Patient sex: M
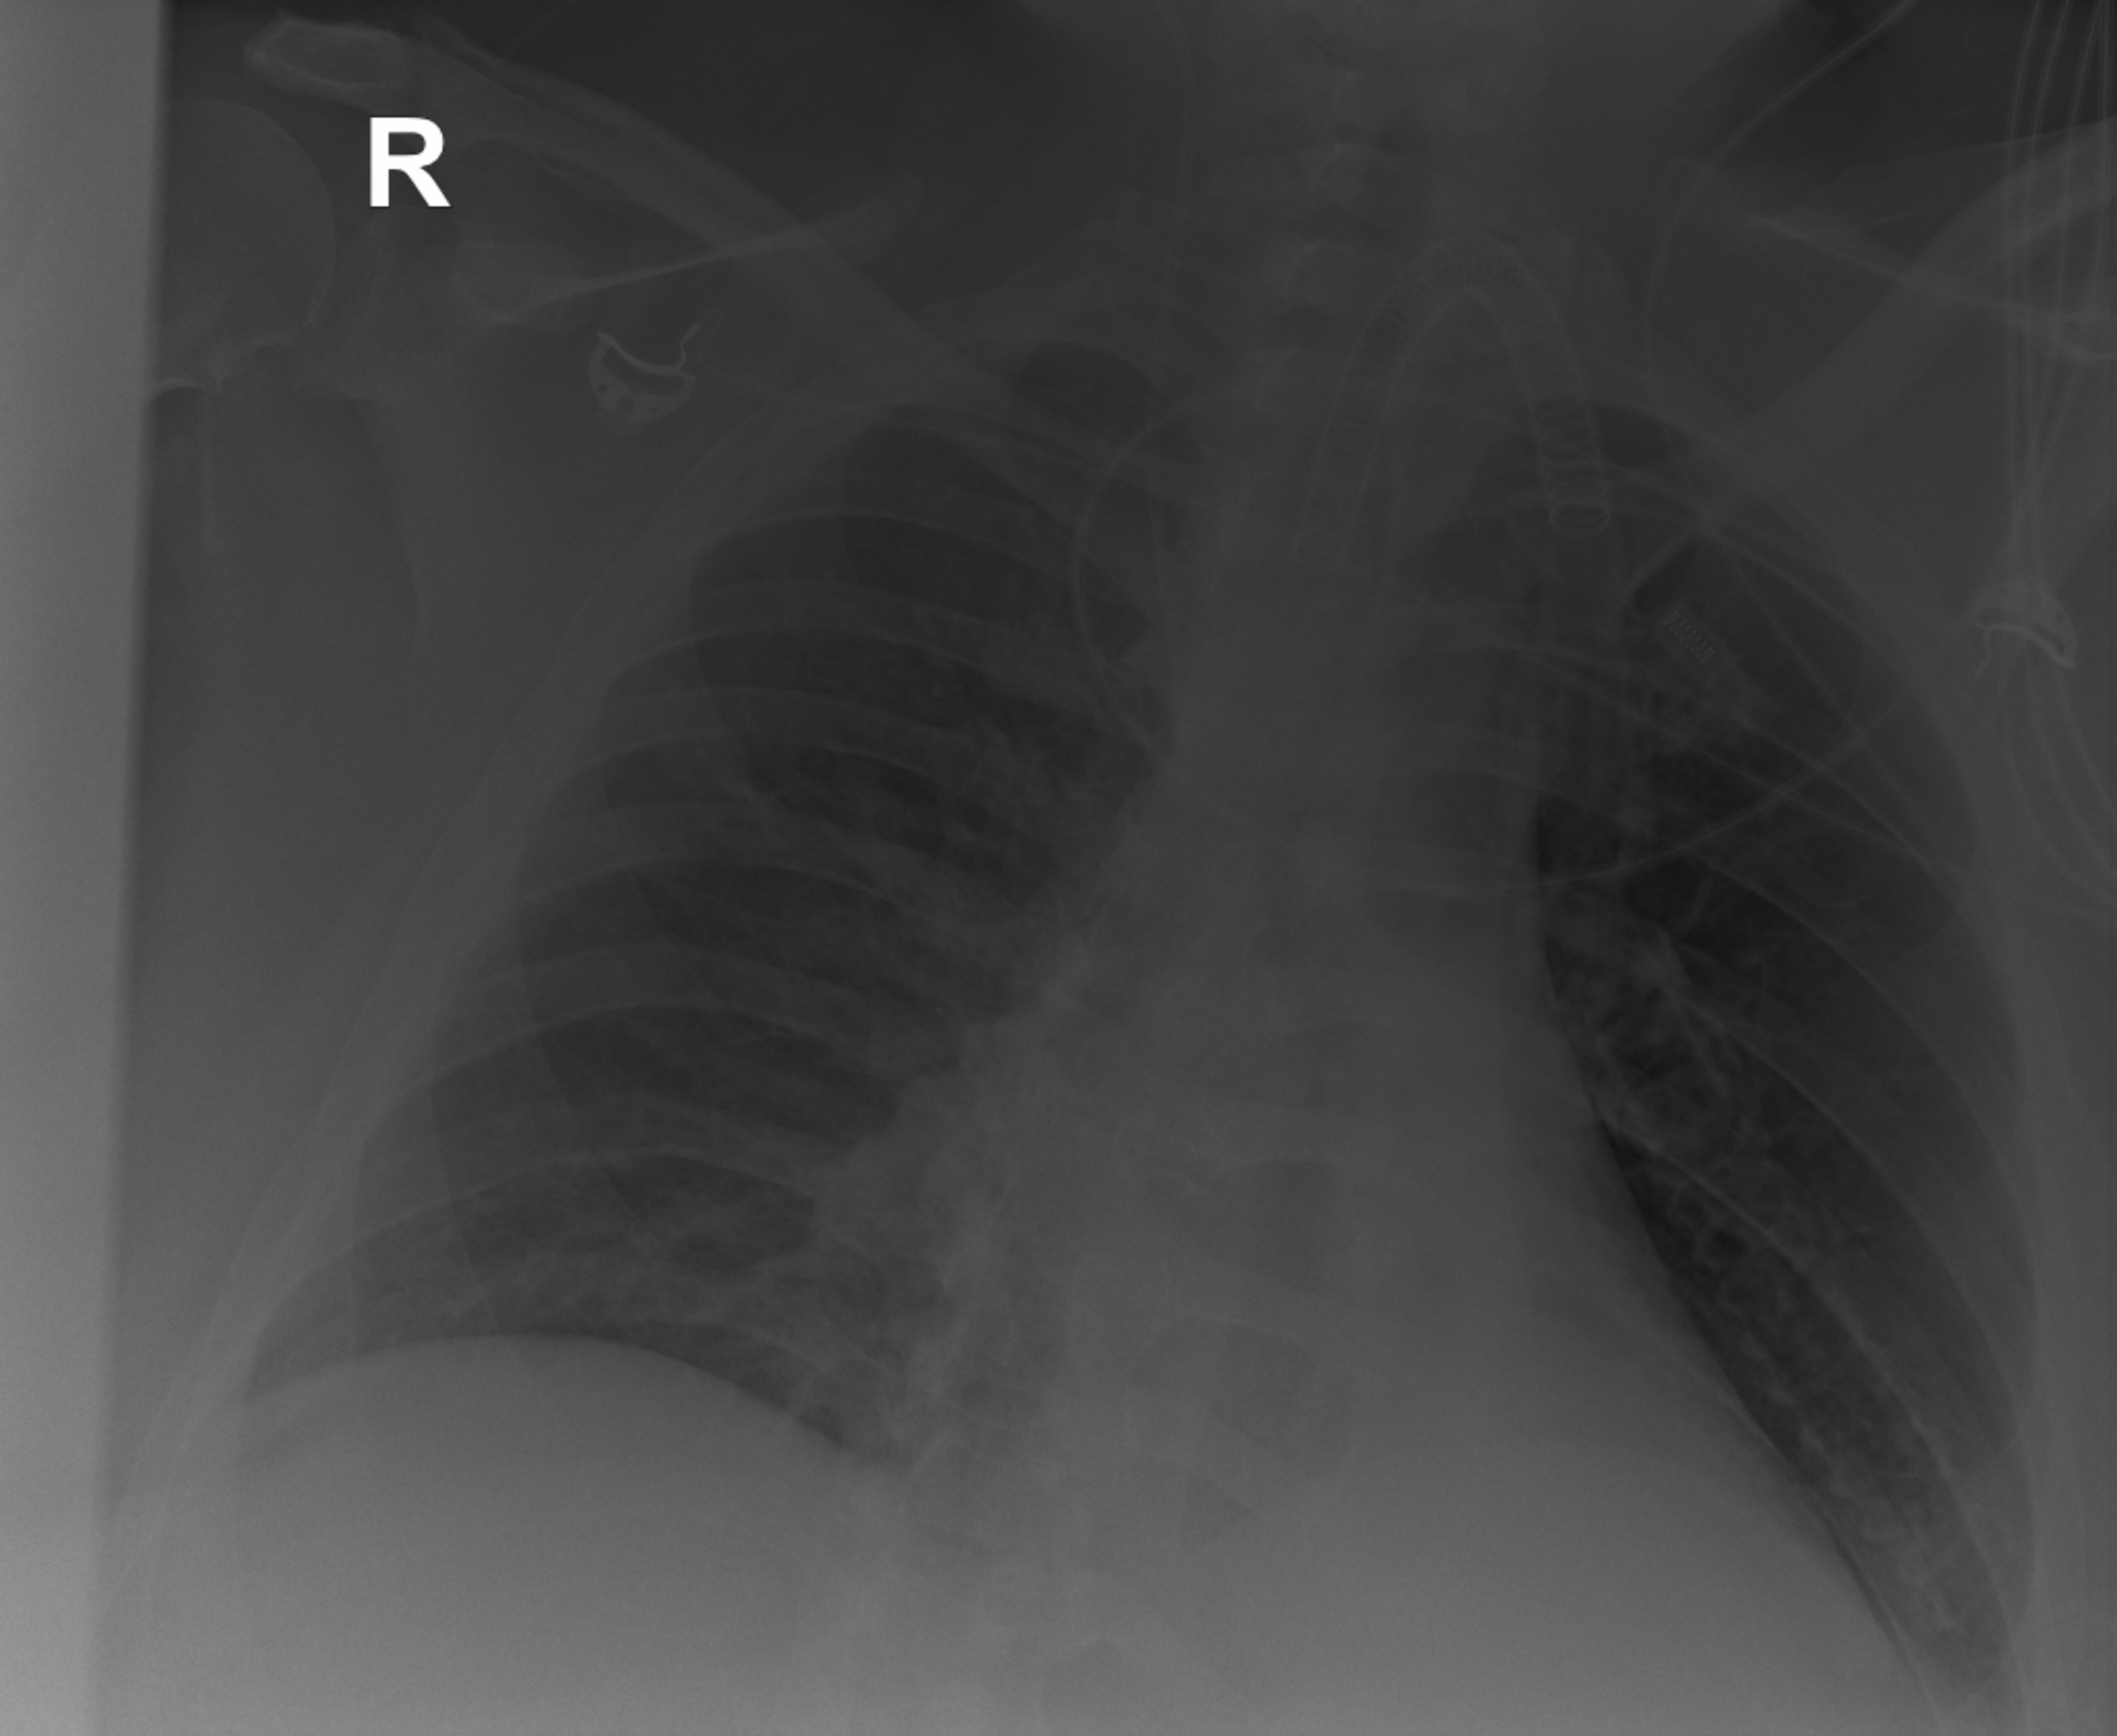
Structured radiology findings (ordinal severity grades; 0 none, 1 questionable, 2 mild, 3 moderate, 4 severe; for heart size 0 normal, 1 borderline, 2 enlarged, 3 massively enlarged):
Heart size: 1
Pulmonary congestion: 1
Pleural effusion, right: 0
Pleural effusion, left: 2
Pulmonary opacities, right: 1
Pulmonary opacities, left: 0
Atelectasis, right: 2
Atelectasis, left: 2